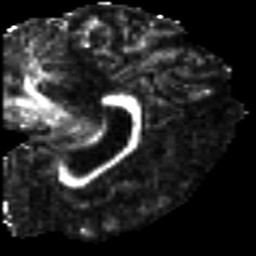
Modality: FA
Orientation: sagittal
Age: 37
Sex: female
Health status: ill
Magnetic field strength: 3 T
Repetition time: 9 s
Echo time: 0.093 s